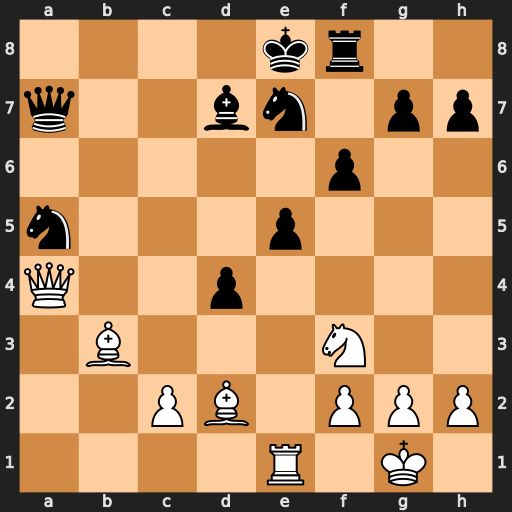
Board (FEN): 4kr2/q2bn1pp/5p2/n3p3/Q2p4/1B3N2/2PB1PPP/4R1K1
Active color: w
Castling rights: -
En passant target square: -
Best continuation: Qxa5 Qxa5 Bxa5